Question: I'm trying to figure out what technologies I would need to process images for characters.
Specifically, in this example, I need to extract the hashtag that is circled. You can see it here:

Any implementations would be of great assistance.
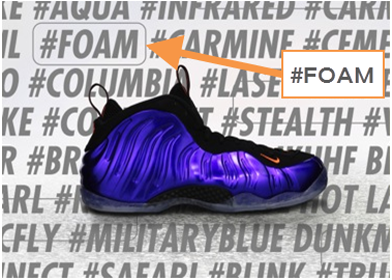
Answer: ## It is possible to solve this problem with OpenCV + Tesseract
though I think there might be easier ways. is an open source library used to build computer vision applications and is an open source OCR engine.
Before we start, let me clarify something: that is not a circle, its a .
I'm sharing the source code of the application that I wrote to demonstrate how the problem can be solved, as well as some tips on what's going on. This answer is not supposed to educate anybody on digital image processing and it is expected the reader to have a minimal understanding on this field.
I will describe very briefly what the larger sections of the code does. Most of the next chunk of code came from <URL>, a sample application that is shipped with OpenCV to detect squares in images.
'''
#include <iostream>
#include <vector>
#include <opencv2/highgui/highgui.hpp>
#include <opencv2/imgproc/imgproc.hpp>
// angle: helper function.
// Finds a cosine of angle between vectors from pt0->pt1 and from pt0->pt2.
double angle( cv::Point pt1, cv::Point pt2, cv::Point pt0 )
{
double dx1 = pt1.x - pt0.x;
double dy1 = pt1.y - pt0.y;
double dx2 = pt2.x - pt0.x;
double dy2 = pt2.y - pt0.y;
return (dx1*dx2 + dy1*dy2)/sqrt((dx1*dx1 + dy1*dy1)*(dx2*dx2 + dy2*dy2) + 1e-10);
}
// findSquares: returns sequence of squares detected on the image.
// The sequence is stored in the specified memory storage.
void findSquares(const cv::Mat& image, std::vector<std::vector<cv::Point> >& squares)
{
cv::Mat pyr, timg;
// Down-scale and up-scale the image to filter out small noises
cv::pyrDown(image, pyr, cv::Size(image.cols/2, image.rows/2));
cv::pyrUp(pyr, timg, image.size());
// Apply Canny with a threshold of 50
cv::Canny(timg, timg, 0, 50, 5);
// Dilate canny output to remove potential holes between edge segments
cv::dilate(timg, timg, cv::Mat(), cv::Point(-1,-1));
// find contours and store them all as a list
std::vector<std::vector<cv::Point> > contours;
cv::findContours(timg, contours, CV_RETR_LIST, CV_CHAIN_APPROX_SIMPLE);
for( size_t i = 0; i < contours.size(); i++ ) // Test each contour
{
// Approximate contour with accuracy proportional to the contour perimeter
std::vector<cv::Point> approx;
cv::approxPolyDP(cv::Mat(contours[i]), approx, cv::arcLength(cv::Mat(contours[i]), true)*0.02, true);
// Square contours should have 4 vertices after approximation
// relatively large area (to filter out noisy contours)
// and be convex.
// Note: absolute value of an area is used because
// area may be positive or negative - in accordance with the
// contour orientation
if( approx.size() == 4 &&
fabs(cv::contourArea(cv::Mat(approx))) > 1000 &&
cv::isContourConvex(cv::Mat(approx)) )
{
double maxCosine = 0;
for (int j = 2; j < 5; j++)
{
// Find the maximum cosine of the angle between joint edges
double cosine = fabs(angle(approx[j%4], approx[j-2], approx[j-1]));
maxCosine = MAX(maxCosine, cosine);
}
// If cosines of all angles are small
// (all angles are ~90 degree) then write quandrange
// vertices to resultant sequence
if( maxCosine < 0.3 )
squares.push_back(approx);
}
}
}
// drawSquares: function draws all the squares found in the image
void drawSquares( cv::Mat& image, const std::vector<std::vector<cv::Point> >& squares )
{
for( size_t i = 0; i < squares.size(); i++ )
{
const cv::Point* p = &squares[i][0];
int n = (int)squares[i].size();
cv::polylines(image, &p, &n, 1, true, cv::Scalar(0,255,0), 2, CV_AA);
}
cv::imshow("drawSquares", image);
}
'''
Ok, so our program begins at:
'''
int main(int argc, char* argv[])
{
// Load input image (colored, 3-channel)
cv::Mat input = cv::imread(argv[1]);
if (input.empty())
{
std::cout << "!!! failed imread()" << std::endl;
return -1;
}
// Convert input image to grayscale (1-channel)
cv::Mat grayscale = input.clone();
cv::cvtColor(input, grayscale, cv::COLOR_BGR2GRAY);
//cv::imwrite("gray.png", grayscale);
'''
What looks like:

'''
// Threshold to binarize the image and get rid of the shoe
cv::Mat binary;
cv::threshold(grayscale, binary, 225, 255, cv::THRESH_BINARY_INV);
cv::imshow("Binary image", binary);
//cv::imwrite("binary.png", binary);
'''
What looks like:

'''
// Find the contours in the thresholded image
std::vector<std::vector<cv::Point> > contours;
cv::findContours(binary, contours, cv::RETR_LIST, cv::CHAIN_APPROX_SIMPLE);
// Fill the areas of the contours with BLUE (hoping to erase everything inside a rectangular shape)
cv::Mat blue = input.clone();
for (size_t i = 0; i < contours.size(); i++)
{
std::vector<cv::Point> cnt = contours[i];
double area = cv::contourArea(cv::Mat(cnt));
//std::cout << "* Area: " << area << std::endl;
cv::drawContours(blue, contours, i, cv::Scalar(255, 0, 0),
CV_FILLED, 8, std::vector<cv::Vec4i>(), 0, cv::Point() );
}
cv::imshow("Countours Filled", blue);
//cv::imwrite("contours.png", blue);
'''
What looks like:

'''
// Convert the blue colored image to binary (again), and we will have a good rectangular shape to detect
cv::Mat gray;
cv::cvtColor(blue, gray, cv::COLOR_BGR2GRAY);
cv::threshold(gray, binary, 225, 255, cv::THRESH_BINARY_INV);
cv::imshow("binary2", binary);
//cv::imwrite("binary2.png", binary);
'''
What looks like at this point:

'''
// Erode & Dilate to isolate segments connected to nearby areas
int erosion_type = cv::MORPH_RECT;
int erosion_size = 5;
cv::Mat element = cv::getStructuringElement(erosion_type,
cv::Size(2 * erosion_size + 1, 2 * erosion_size + 1),
cv::Point(erosion_size, erosion_size));
cv::erode(binary, binary, element);
cv::dilate(binary, binary, element);
cv::imshow("Morphologic Op", binary);
//cv::imwrite("morpho.png", binary);
'''
What looks like at this point:

'''
// Ok, let's go ahead and try to detect all rectangular shapes
std::vector<std::vector<cv::Point> > squares;
findSquares(binary, squares);
std::cout << "* Rectangular shapes found: " << squares.size() << std::endl;
// Draw all rectangular shapes found
cv::Mat output = input.clone();
drawSquares(output, squares);
//cv::imwrite("output.png", output);
'''
What looks like:

Alright! We solved the first part of the problem which was finding the rounded rectangle. You can see in the image above that the rectangular shape was detected and green lines were drawn over the original image for educational purposes.
The second part is much easier. It begins by creating a ROI (Region of Interested) in the original image so we can crop the image to the area inside the rounded rectangle. Once this is done, the cropped image is saved on the disk as a TIFF file, which is then feeded to Tesseract do it's magic:
'''
// Crop the rectangular shape
if (squares.size() == 1)
{
cv::Rect box = cv::boundingRect(cv::Mat(squares[0]));
std::cout << "* The location of the box is x:" << box.x << " y:" << box.y << " " << box.width << "x" << box.height << std::endl;
// Crop the original image to the defined ROI
cv::Mat crop = input(box);
cv::imshow("crop", crop);
//cv::imwrite("cropped.tiff", crop);
}
else
{
std::cout << "* Abort! More than one rectangle was found." << std::endl;
}
// Wait until user presses key
cv::waitKey(0);
return 0;
}
'''
What looks like:

When this application finishes it's job, it creates a file named 'cropped.tiff' on the disk. Go to the command-line and invoke Tesseract to detect the text present on the cropped image:
'''
tesseract cropped.tiff out
'''
This command creates a file named 'out.txt' with the detected text:

Tesseract has an API that you can use to add the OCR feature into your application.
This solution is not robust and you will probably have to do some changes here and there to make it work for other test cases.